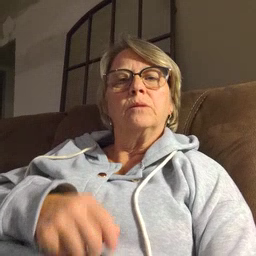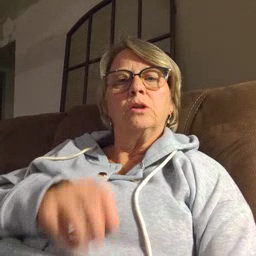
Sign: owl